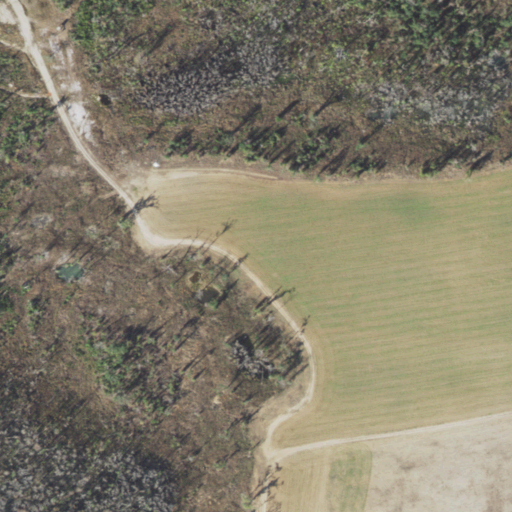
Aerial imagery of depression(s) in Florida named Bonnet Sink containing woody wetlands, shrub, cultivated crops, grassland, evergreen forest, and herbaceous wetlands